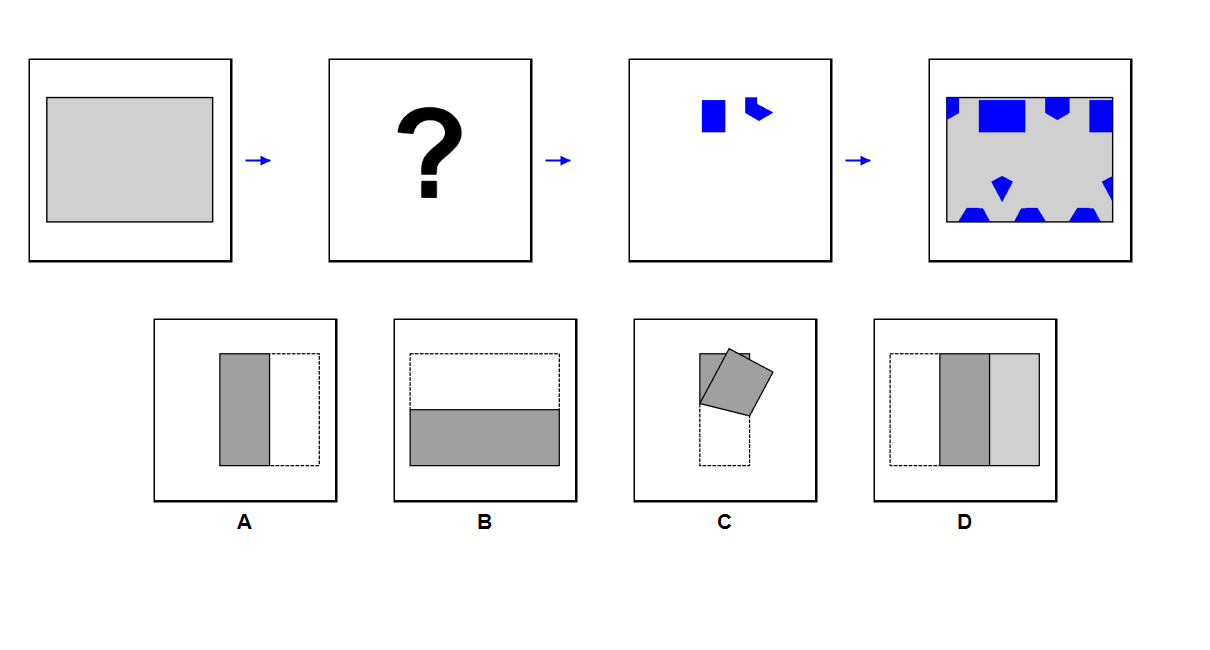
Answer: B